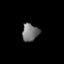
Tissue: lung
Cell type: Epithelial cells
Senescence score: 0.2171
Nuclear area (px): 283
Mean DAPI intensity: 118.322